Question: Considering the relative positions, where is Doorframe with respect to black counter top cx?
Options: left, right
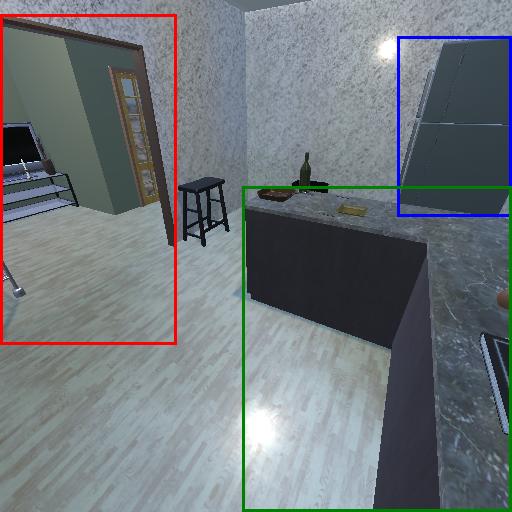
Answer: left